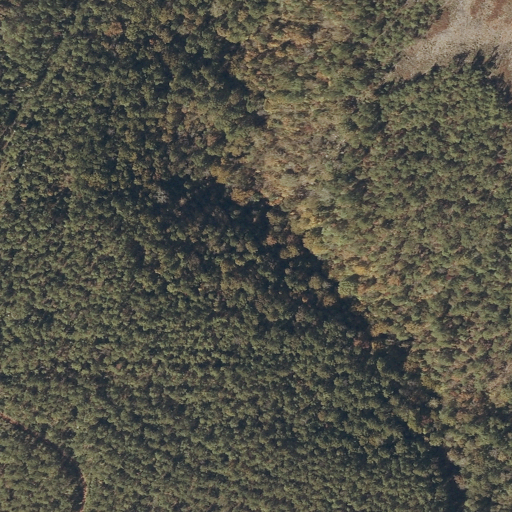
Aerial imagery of mountains in Alabama named Weogufka Mountains containing evergreen forest, deciduous forest, mixed forest, and grassland